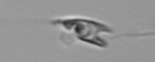
Label: Chrysochromulina_lanceolata